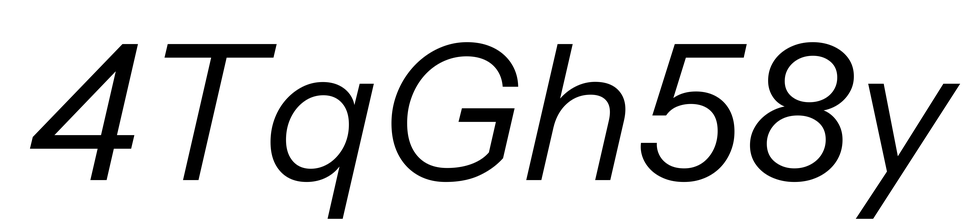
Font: InstrumentSans-Italic_Italic